Question: please I need help, I am recently started learning python. Please, how do I merge rows with the same "PatientID" and the same "Resource" as one with "StartDate" and "EndDate" as the average of the merged rows?

<URL>
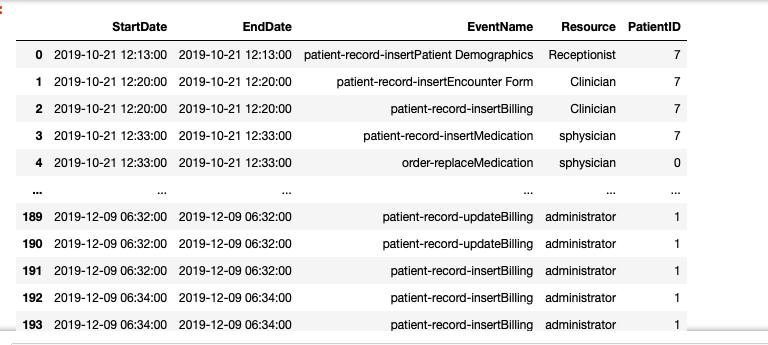
Answer: Given 'df' is the name for the 'pandas.DataFrame' containing your data.
To get the earliest 'StartDate' and 'EndDate' of each patient's resource, you can write:
'''
# Group by the 'PatientID' and 'Resource' columns
grouped_df = df.groupby(['PatientID', 'Resource'])
# Select Earliest 'StartDate' and 'EndDate' from aggregate.
grouped_df = grouped_df.min(['StartDate', 'EndDate'])
# Remove levels from the index.
grouped_df.reset_index(inplace=True)
'''